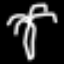
Label: palm tree